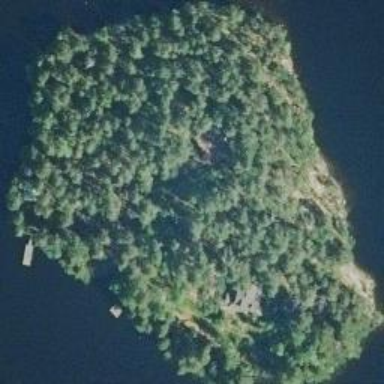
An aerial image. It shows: Islet.